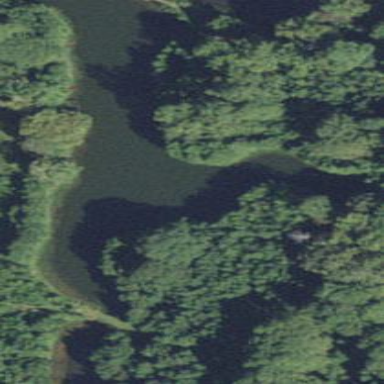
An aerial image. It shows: Lake with natural water.